Field crop: maize
Growth stage: 2
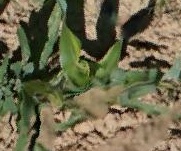
Species: maize